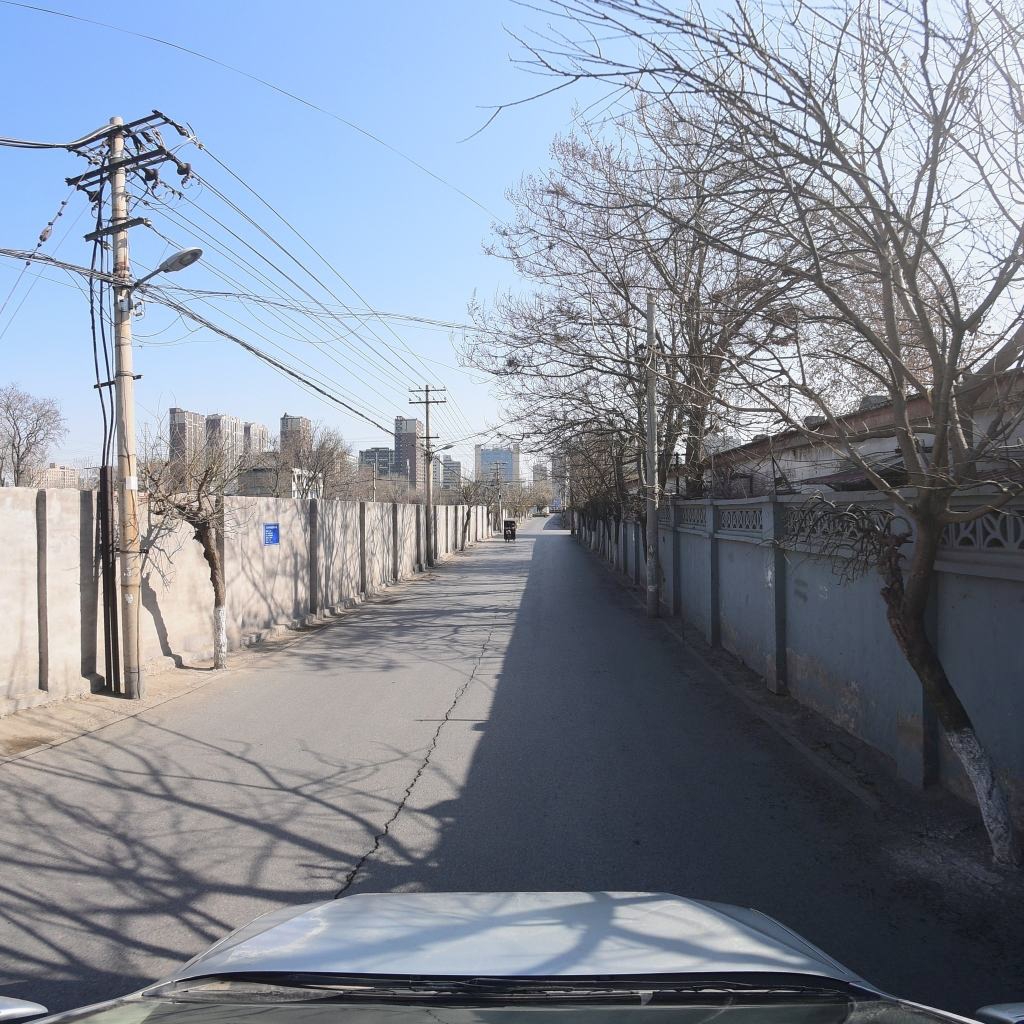
Region: Fengtai
Road damage annotations: longitudinal crack